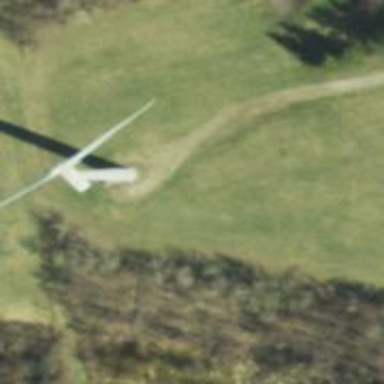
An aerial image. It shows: Wind generator using wind turbines of horizontal axis.